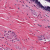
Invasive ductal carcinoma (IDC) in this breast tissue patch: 0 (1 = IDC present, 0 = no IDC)